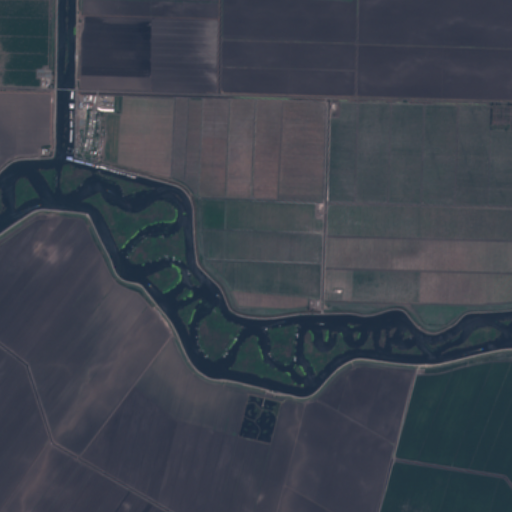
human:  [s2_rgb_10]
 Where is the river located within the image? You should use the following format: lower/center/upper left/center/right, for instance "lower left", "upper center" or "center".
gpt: The river is located in the lower of the image.
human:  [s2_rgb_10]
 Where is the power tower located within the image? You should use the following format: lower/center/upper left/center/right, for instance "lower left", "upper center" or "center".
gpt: There is no power tower in the image.